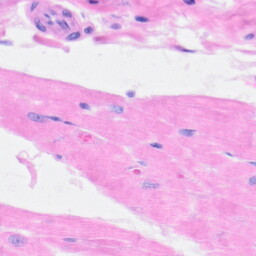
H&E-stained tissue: Heart